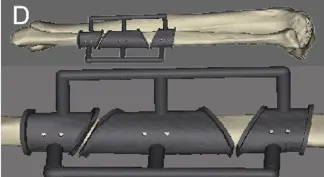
(D) Design the fibula osteotomy guide.
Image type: radiology (ct)